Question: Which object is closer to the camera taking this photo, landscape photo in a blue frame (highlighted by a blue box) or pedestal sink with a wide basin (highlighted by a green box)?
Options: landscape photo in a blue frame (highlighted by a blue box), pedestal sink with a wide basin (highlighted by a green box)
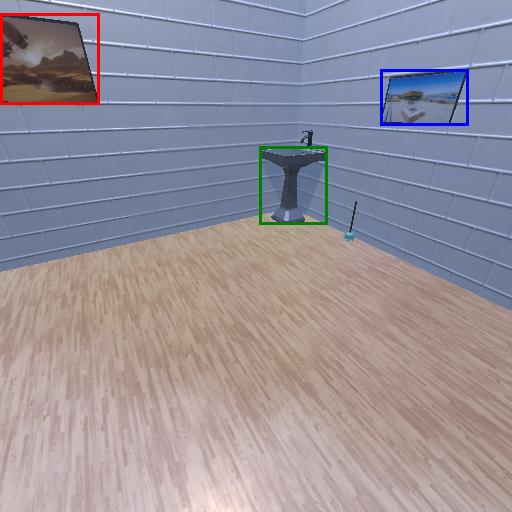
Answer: landscape photo in a blue frame (highlighted by a blue box)